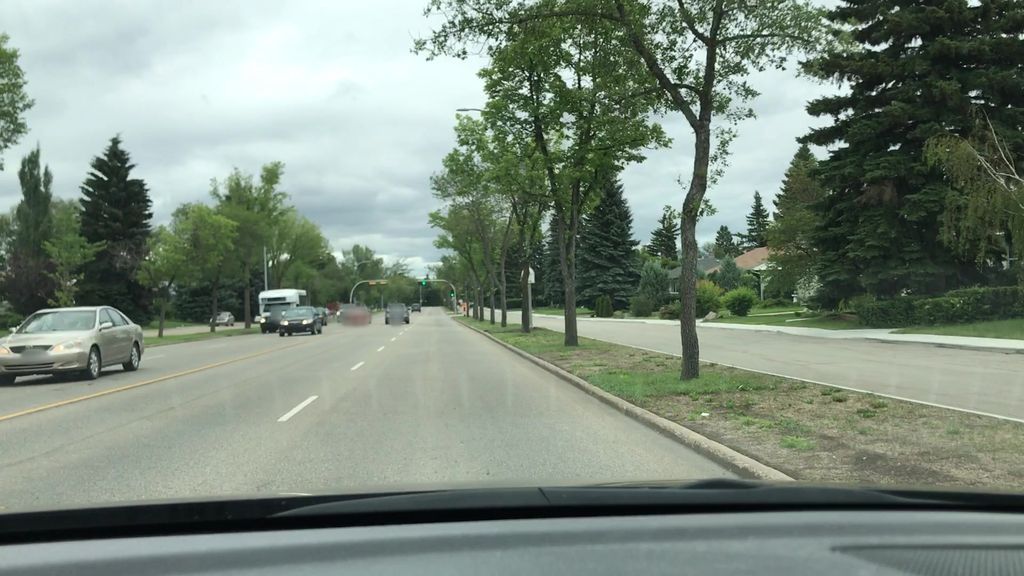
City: edmonton